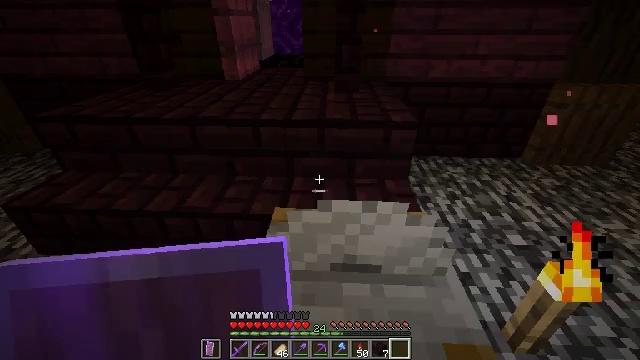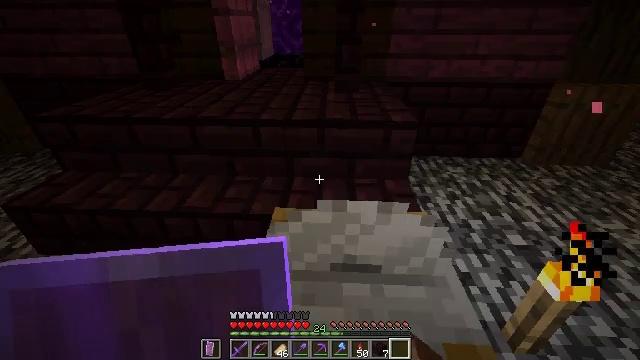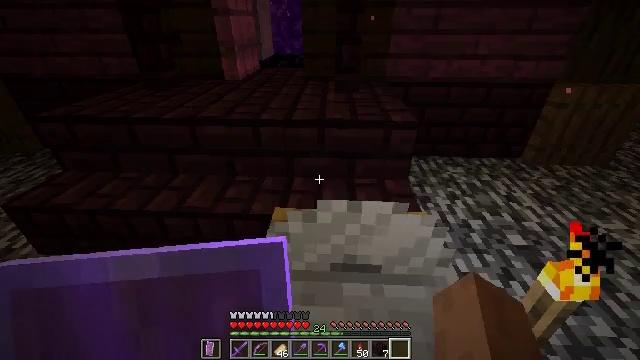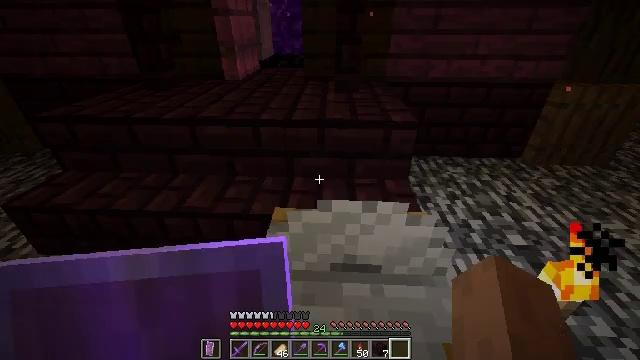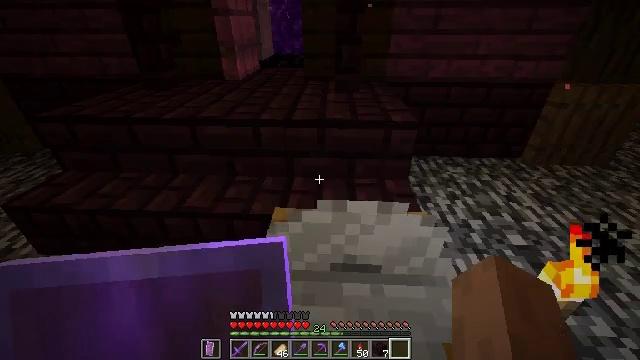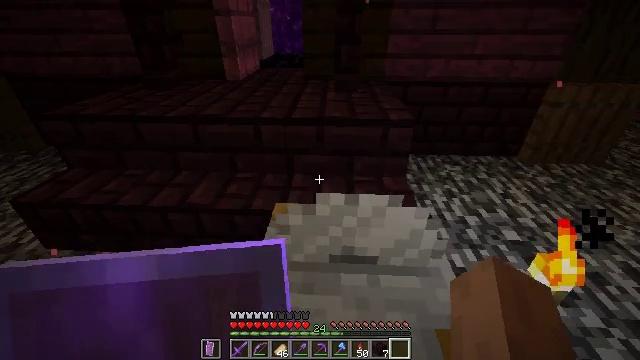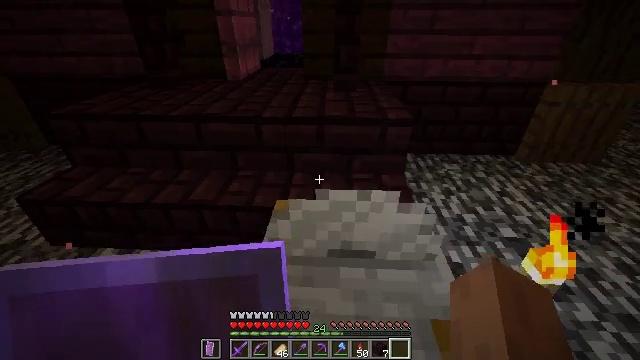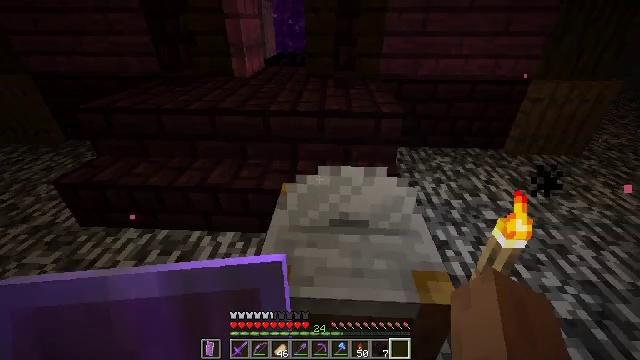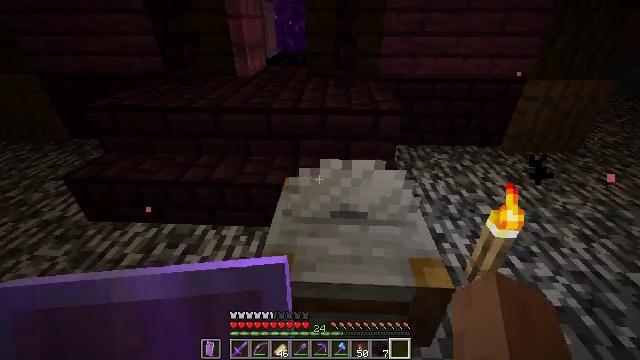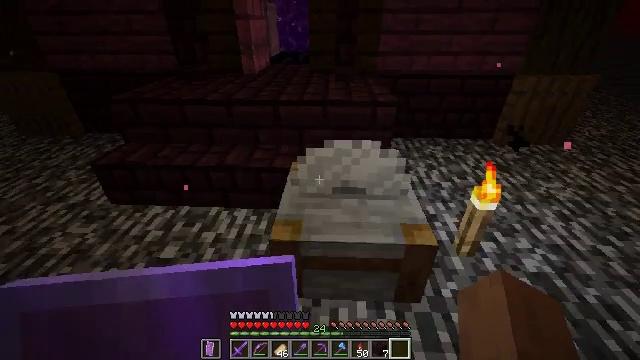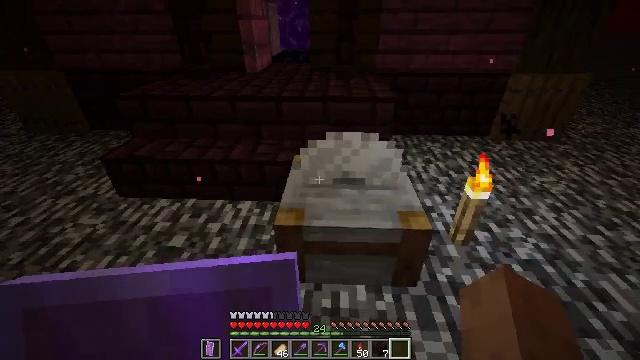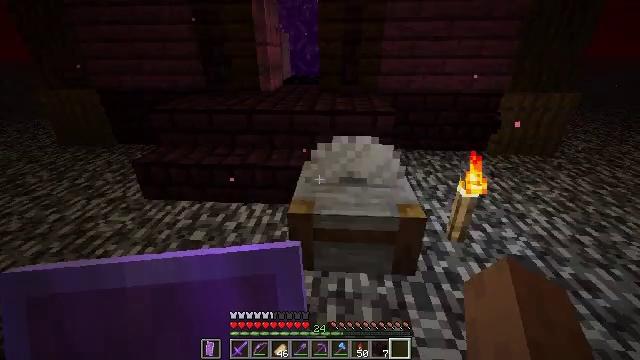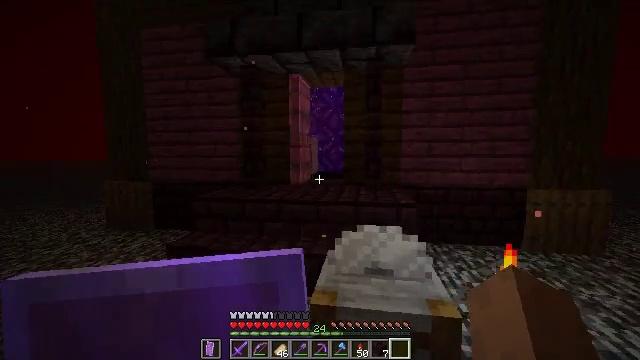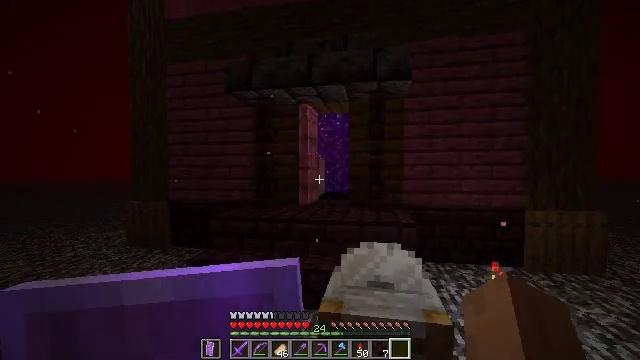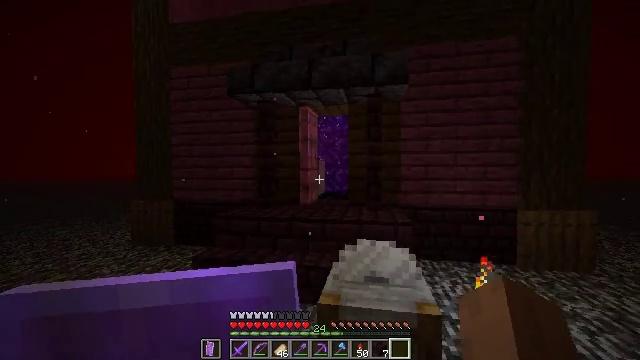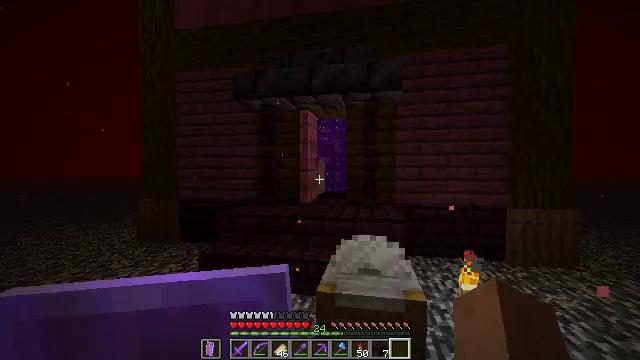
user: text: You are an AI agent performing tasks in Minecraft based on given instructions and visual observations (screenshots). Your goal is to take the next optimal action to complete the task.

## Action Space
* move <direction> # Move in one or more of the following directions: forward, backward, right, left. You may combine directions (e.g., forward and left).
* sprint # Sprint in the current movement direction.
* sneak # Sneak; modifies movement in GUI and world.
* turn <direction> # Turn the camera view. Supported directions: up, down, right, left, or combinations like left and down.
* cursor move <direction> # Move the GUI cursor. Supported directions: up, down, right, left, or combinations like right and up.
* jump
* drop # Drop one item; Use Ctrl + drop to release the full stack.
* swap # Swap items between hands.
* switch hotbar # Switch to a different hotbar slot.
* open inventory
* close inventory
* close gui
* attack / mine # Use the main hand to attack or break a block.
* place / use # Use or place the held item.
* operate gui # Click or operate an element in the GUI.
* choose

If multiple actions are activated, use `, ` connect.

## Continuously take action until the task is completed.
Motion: motion action
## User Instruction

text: Dismantle the stonecutter.
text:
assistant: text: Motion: no_op
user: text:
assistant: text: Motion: no_op
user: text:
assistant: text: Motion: no_op
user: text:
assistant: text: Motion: no_op
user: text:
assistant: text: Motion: move back
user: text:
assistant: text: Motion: move back
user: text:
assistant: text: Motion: move back
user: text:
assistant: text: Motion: move back
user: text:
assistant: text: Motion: move back
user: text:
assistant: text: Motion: move back
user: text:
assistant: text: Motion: move back, turn left and up
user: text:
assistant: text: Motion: move back, turn left and up
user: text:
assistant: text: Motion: move back, turn left and up
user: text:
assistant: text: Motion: move back
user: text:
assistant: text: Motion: move back
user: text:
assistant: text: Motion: no_op
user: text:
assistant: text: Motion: turn right and down
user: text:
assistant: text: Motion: turn right and down
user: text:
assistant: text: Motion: turn right and down
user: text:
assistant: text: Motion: no_op
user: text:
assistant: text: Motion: no_op
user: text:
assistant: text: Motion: no_op
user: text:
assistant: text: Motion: no_op
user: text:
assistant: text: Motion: no_op
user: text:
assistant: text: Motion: turn left and down
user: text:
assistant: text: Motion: move forward
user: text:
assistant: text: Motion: move forward
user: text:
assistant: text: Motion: move forward
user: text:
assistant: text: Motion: move forward
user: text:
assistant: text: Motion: move forward